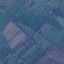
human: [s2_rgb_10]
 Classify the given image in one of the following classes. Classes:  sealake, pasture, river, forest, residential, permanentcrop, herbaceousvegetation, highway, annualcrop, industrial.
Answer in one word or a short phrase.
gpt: Pasture